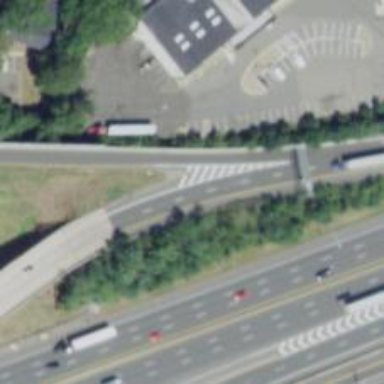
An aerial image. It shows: Trunk link highway with asphalt surface.